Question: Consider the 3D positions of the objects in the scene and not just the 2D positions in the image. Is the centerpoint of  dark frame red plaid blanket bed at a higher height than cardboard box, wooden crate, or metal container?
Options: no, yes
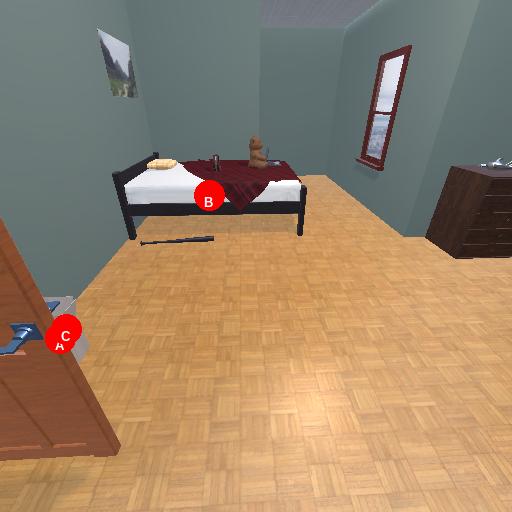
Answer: no